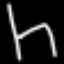
Label: chair